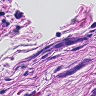
Metastatic tissue present: yes